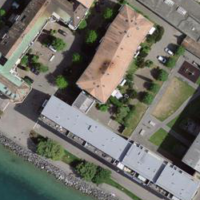
EUNIS habitat code: 54
Species observed at this site:
Chroicocephalus ridibundus
Milvus milvus
Phalacrocorax carbo
Passer domesticus